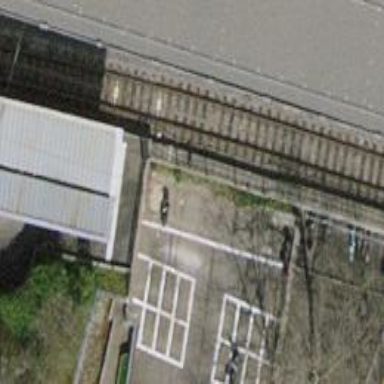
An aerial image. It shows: Railway buffer stop.